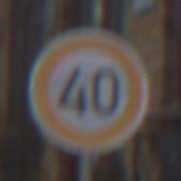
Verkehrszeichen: Geschwindigkeit40
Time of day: MorningAfternoon
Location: Outdoor (Urban)
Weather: Overcast
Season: NotSpecified
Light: Natural